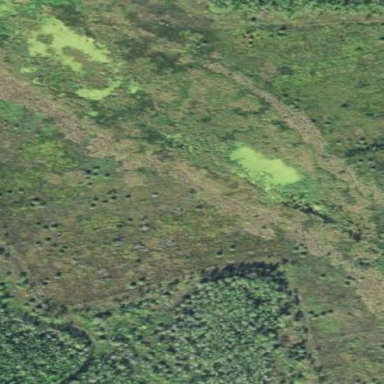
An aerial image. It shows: Marshy wetland area.